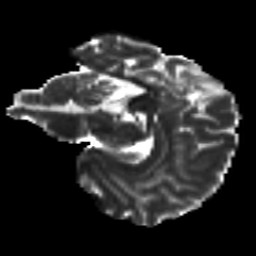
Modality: T2w
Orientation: sagittal
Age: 18
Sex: female
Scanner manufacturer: siemens
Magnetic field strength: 3 T
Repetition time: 8.8 s
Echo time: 0.085 s